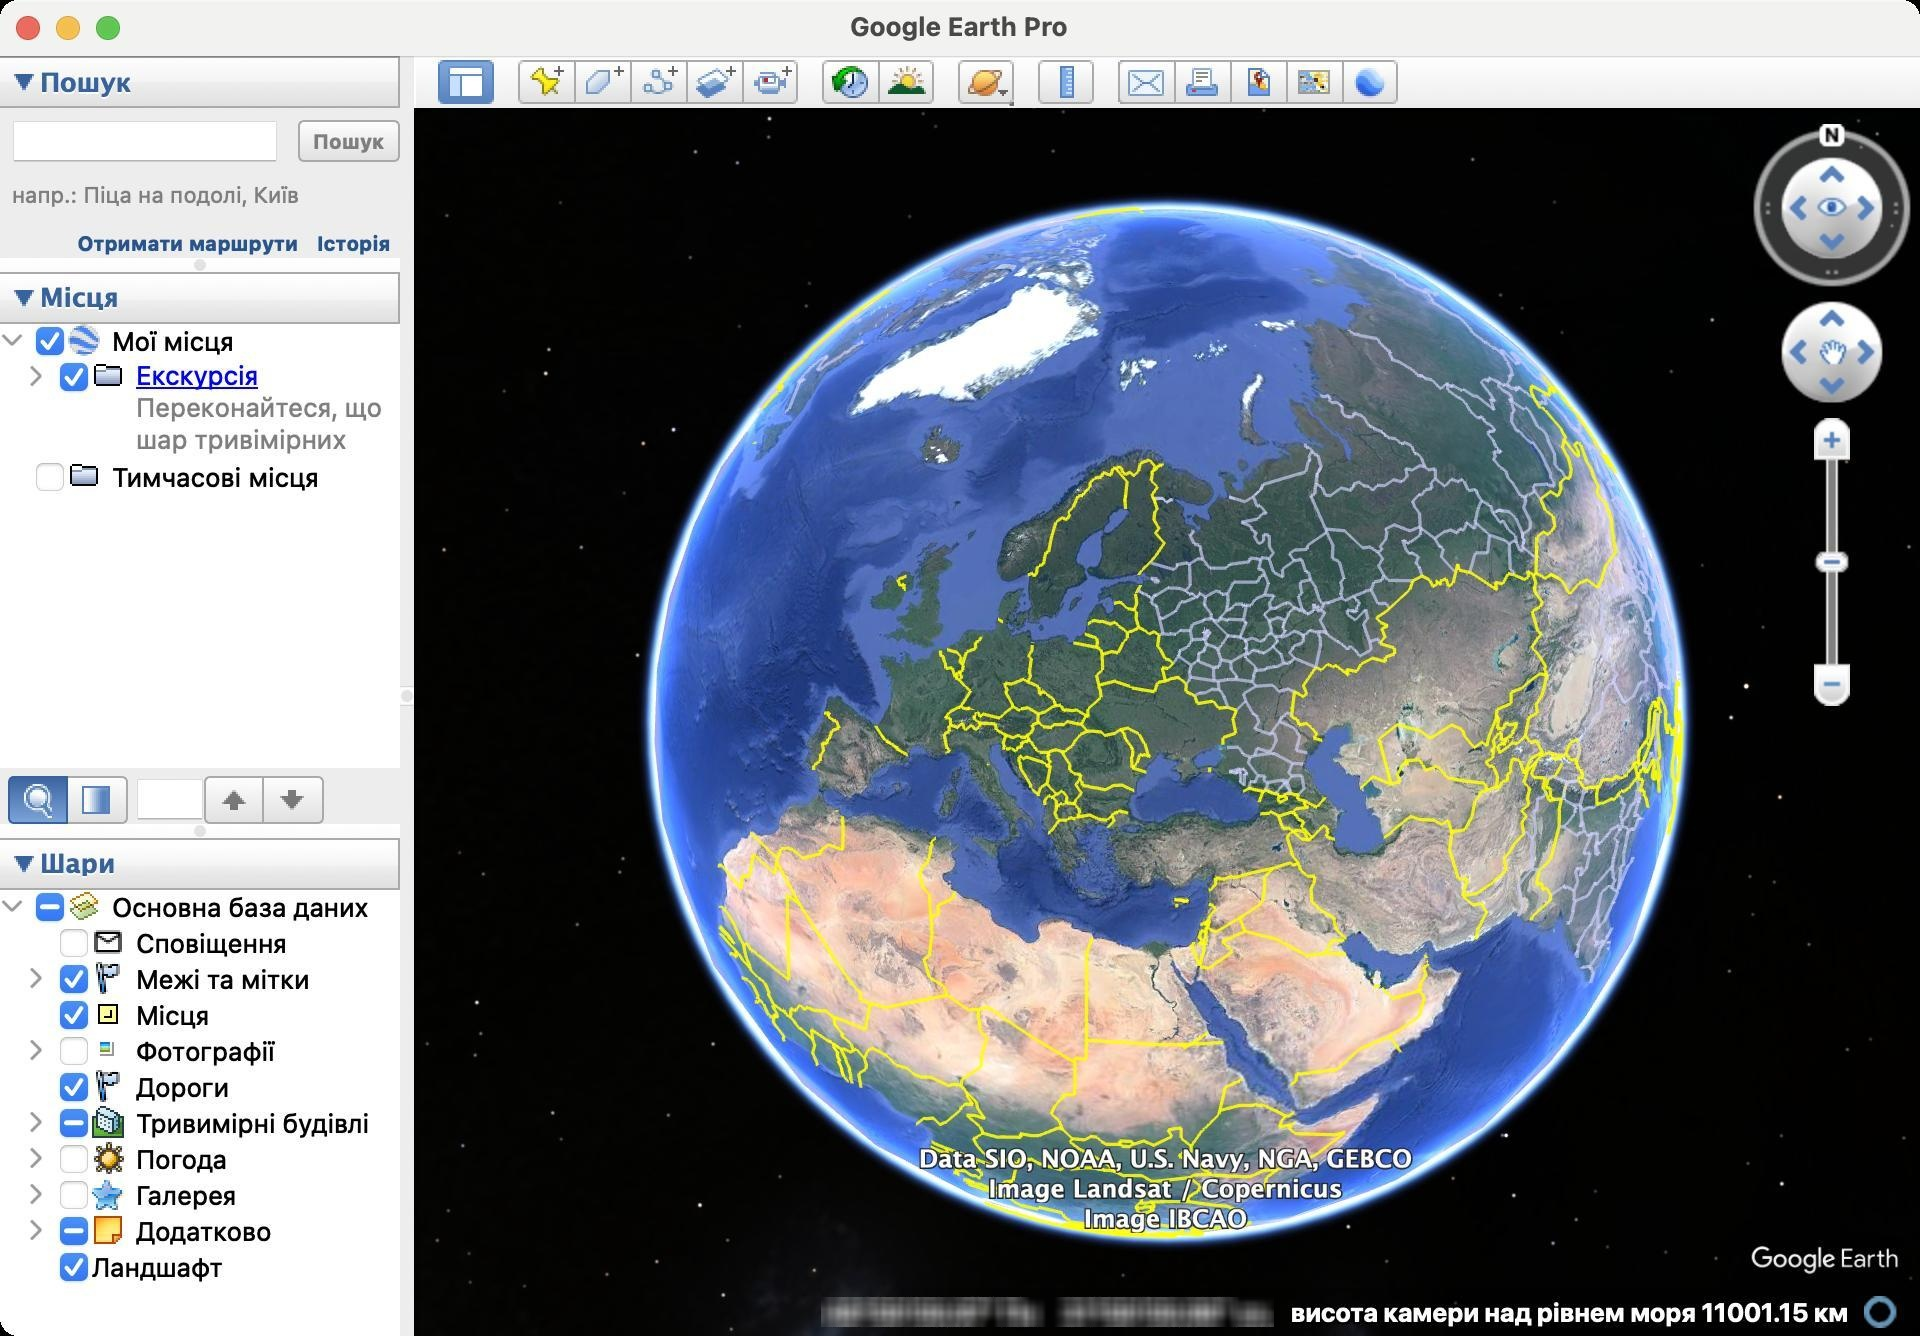
Accessibility tree:
{"name": "Google_Earth_Pro", "role": "AXWindow", "description": null, "role_description": "звичайне вікно", "value": null, "position": "15.00;38.00", "size": "960;668", "children": [{"name": "", "role": "AXSplitGroup", "description": "", "role_description": "група розділених областей", "value": null, "position": "0.00;28.00", "size": "960;640", "children": [{"name": "", "role": "AXGroup", "description": "", "role_description": "група", "value": null, "position": "207.00;28.00", "size": "753;640", "children": [{"name": "", "role": "AXSplitGroup", "description": "", "role_description": "група розділених областей", "value": null, "position": "207.00;28.00", "size": "753;26", "children": [{"name": "", "role": "AXCheckBox", "description": "Приховати бокову панель", "role_description": "галочка", "value": 1, "position": "219.00;30.00", "size": "28;22", "children": []}, {"name": "", "role": "AXButton", "description": "Додати мітку", "role_description": "кнопка", "value": null, "position": "259.00;30.00", "size": "28;22", "children": []}, {"name": "", "role": "AXButton", "description": "Додати багатокутник", "role_description": "кнопка", "value": null, "position": "287.00;30.00", "size": "28;22", "children": []}, {"name": "", "role": "AXButton", "description": "Додати шлях", "role_description": "кнопка", "value": null, "position": "315.00;30.00", "size": "28;22", "children": []}, {"name": "", "role": "AXButton", "description": "Додати накладання зображення", "role_description": "кнопка", "value": null, "position": "343.00;30.00", "size": "28;22", "children": []}, {"name": "", "role": "AXCheckBox", "description": "Запис подорожі", "role_description": "галочка", "value": 0, "position": "371.00;30.00", "size": "28;22", "children": []}, {"name": "", "role": "AXCheckBox", "description": "Показати зображення в часі. Скористайтеся повзунком часу, щоб переміщатися між датами отримання зображення.", "role_description": "галочка", "value": 0, "position": "411.00;30.00", "size": "28;22", "children": []}, {"name": "", "role": "AXCheckBox", "description": "Показати, як падає сонячне світло на ландшафт. Скористайтеся повзунком часу, щоб вибрати пору дня.", "role_description": "галочка", "value": 0, "position": "439.00;30.00", "size": "28;22", "children": []}, {"name": "", "role": "AXMenuButton", "description": "Переключає режими перегляду \"Земля, \"Небо\" та інших планет.", "role_description": "кнопка меню", "value": null, "position": "479.00;29.00", "size": "28;24", "children": []}, {"name": "", "role": "AXCheckBox", "description": "Показати лінійку", "role_description": "галочка", "value": 0, "position": "519.00;30.00", "size": "28;22", "children": []}, {"name": "", "role": "AXButton", "description": "Електронна пошта", "role_description": "кнопка", "value": null, "position": "559.00;30.00", "size": "28;22", "children": []}, {"name": "", "role": "AXCheckBox", "description": "Друк", "role_description": "галочка", "value": 0, "position": "587.00;30.00", "size": "28;22", "children": []}, {"name": "", "role": "AXCheckBox", "description": "Зберегти зображення", "role_description": "галочка", "value": 0, "position": "615.00;30.00", "size": "28;22", "children": []}, {"name": "", "role": "AXButton", "description": "Переглянути в Картах Google", "role_description": "кнопка", "value": null, "position": "643.00;30.00", "size": "28;22", "children": []}, {"name": "", "role": "AXButton", "description": "Переглянути через Google Планета Земля в Інтернеті", "role_description": "кнопка", "value": null, "position": "671.00;30.00", "size": "28;22", "children": []}]}]}, {"name": "", "role": "AXSplitGroup", "description": "", "role_description": "група розділених областей", "value": null, "position": "0.00;28.00", "size": "200;640", "children": [{"name": "Шари", "role": "AXCheckBox", "description": "Визначні місця та інші функції", "role_description": "галочка", "value": 1, "position": "0.00;419.00", "size": "198;26", "children": []}, {"name": "", "role": "AXGroup", "description": "", "role_description": "група", "value": null, "position": "0.00;445.00", "size": "200;223", "children": [{"name": "Основна_база_даних", "role": "AXGroup", "description": "", "role_description": "група", "value": null, "position": "12.00;445.00", "size": "188;18", "children": []}, {"name": "Сповіщення", "role": "AXGroup", "description": "", "role_description": "група", "value": null, "position": "24.00;463.00", "size": "176;18", "children": []}, {"name": "Межі_та_мітки", "role": "AXGroup", "description": "", "role_description": "група", "value": null, "position": "24.00;481.00", "size": "176;18", "children": []}, {"name": "Місця", "role": "AXGroup", "description": "", "role_description": "група", "value": null, "position": "24.00;499.00", "size": "176;18", "children": []}, {"name": "Фотографії", "role": "AXGroup", "description": "", "role_description": "група", "value": null, "position": "24.00;517.00", "size": "176;18", "children": []}, {"name": "Дороги", "role": "AXGroup", "description": "", "role_description": "група", "value": null, "position": "24.00;535.00", "size": "176;18", "children": []}, {"name": "Тривимірні_будівлі", "role": "AXGroup", "description": "", "role_description": "група", "value": null, "position": "24.00;553.00", "size": "176;18", "children": []}, {"name": "Погода", "role": "AXGroup", "description": "", "role_description": "група", "value": null, "position": "24.00;571.00", "size": "176;18", "children": []}, {"name": "Галерея", "role": "AXGroup", "description": "", "role_description": "група", "value": null, "position": "24.00;589.00", "size": "176;18", "children": []}, {"name": "Додатково", "role": "AXGroup", "description": "", "role_description": "група", "value": null, "position": "24.00;607.00", "size": "176;18", "children": []}, {"name": "Ландшафт", "role": "AXGroup", "description": "", "role_description": "група", "value": null, "position": "24.00;625.00", "size": "176;18", "children": []}]}, {"name": "Місця", "role": "AXCheckBox", "description": "Збережені місця (Уподобання)  Натисніть, щоб розгорнути або згорнути.", "role_description": "галочка", "value": 1, "position": "0.00;136.00", "size": "200;26", "children": []}, {"name": "", "role": "AXGroup", "description": "", "role_description": "група", "value": null, "position": "0.00;162.00", "size": "200;222", "children": [{"name": "Мої_місця", "role": "AXGroup", "description": "", "role_description": "група", "value": null, "position": "12.00;162.00", "size": "188;18", "children": []}, {"name": "​", "role": "AXGroup", "description": "", "role_description": "група", "value": null, "position": "24.00;180.00", "size": "176;50", "children": []}, {"name": "Тимчасові_місця", "role": "AXGroup", "description": "", "role_description": "група", "value": null, "position": "12.00;230.00", "size": "188;18", "children": []}]}, {"name": "", "role": "AXButton", "description": "Знайти в \"Моїх місцях\"", "role_description": "кнопка", "value": null, "position": "4.00;388.00", "size": "30;24", "children": []}, {"name": "", "role": "AXButton", "description": "Налаштувати прозорість", "role_description": "кнопка", "value": null, "position": "34.00;388.00", "size": "30;24", "children": []}, {"name": "", "role": "AXGroup", "description": "", "role_description": "група", "value": null, "position": "68.00;388.00", "size": "94;24", "children": [{"name": "", "role": "AXTextField", "description": "", "role_description": "текстове поле", "value": "", "position": "68.00;389.00", "size": "34;21", "children": []}, {"name": "", "role": "AXButton", "description": "Знайти попереднє", "role_description": "кнопка", "value": null, "position": "102.00;388.00", "size": "30;24", "children": []}, {"name": "", "role": "AXButton", "description": "Знайти наступне", "role_description": "кнопка", "value": null, "position": "132.00;388.00", "size": "30;24", "children": []}]}, {"name": "Пошук", "role": "AXCheckBox", "description": "", "role_description": "галочка", "value": 1, "position": "0.00;28.00", "size": "200;26", "children": []}, {"name": "", "role": "AXTextField", "description": "", "role_description": "текстове поле", "value": "", "position": "6.00;60.00", "size": "133;21", "children": []}, {"name": "Пошук", "role": "AXButton", "description": "Шукати на карті текст, введений у вікно пошуку", "role_description": "кнопка", "value": null, "position": "149.00;60.00", "size": "51;21", "children": []}, {"name": "напр.:_Піца_на_подолі,_Київ", "role": "AXStaticText", "description": "", "role_description": "текст", "value": null, "position": "6.00;91.00", "size": "194;13", "children": []}, {"name": "Отримати_маршрути", "role": "AXButton", "description": "", "role_description": "кнопка", "value": null, "position": "34.00;114.00", "size": "120;15", "children": []}, {"name": "Історія", "role": "AXButton", "description": "Показати список останніх пошукових запитів", "role_description": "кнопка", "value": null, "position": "154.00;114.00", "size": "46;15", "children": []}, {"name": "", "role": "AXGrowArea", "description": "", "role_description": "область розширення", "value": null, "position": "0.00;129.00", "size": "200;7", "children": []}, {"name": "", "role": "AXGrowArea", "description": "", "role_description": "область розширення", "value": null, "position": "0.00;412.00", "size": "200;7", "children": []}]}, {"name": "", "role": "AXGrowArea", "description": "", "role_description": "область розширення", "value": null, "position": "200.00;28.00", "size": "7;640", "children": []}]}, {"name": null, "role": "AXButton", "description": null, "role_description": "кнопка закривання", "value": null, "position": "7.00;6.00", "size": "14;16", "children": []}, {"name": null, "role": "AXButton", "description": null, "role_description": "кнопка повноекранного режиму", "value": null, "position": "47.00;6.00", "size": "14;16", "children": [{"name": null, "role": "AXGroup", "description": null, "role_description": "група", "value": null, "position": "47.00;6.00", "size": "14;16", "children": [{"name": null, "role": "AXGroup", "description": null, "role_description": "група", "value": null, "position": "47.00;6.00", "size": "14;16", "children": []}]}]}, {"name": null, "role": "AXButton", "description": null, "role_description": "кнопка згортання", "value": null, "position": "27.00;6.00", "size": "14;16", "children": []}, {"name": null, "role": "AXStaticText", "description": null, "role_description": "текст", "value": "Google Earth Pro", "position": "423.00;5.00", "size": "113;16", "children": []}]}